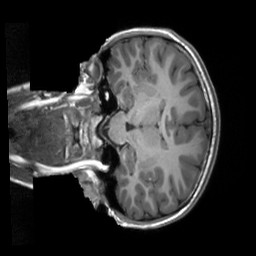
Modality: T1w
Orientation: coronal
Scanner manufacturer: siemens
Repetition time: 2.3 s
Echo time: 0.00229 s